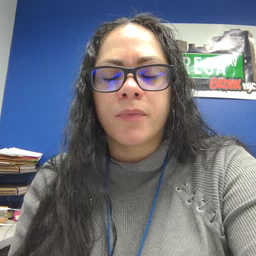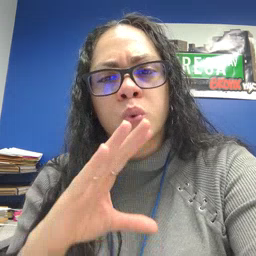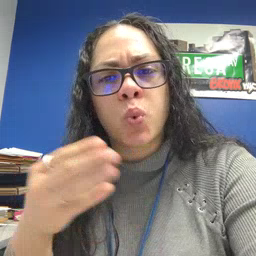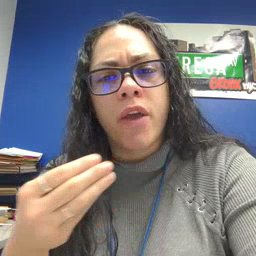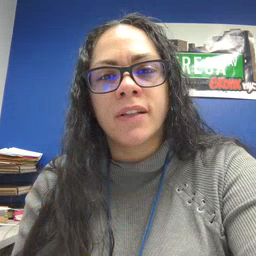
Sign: story